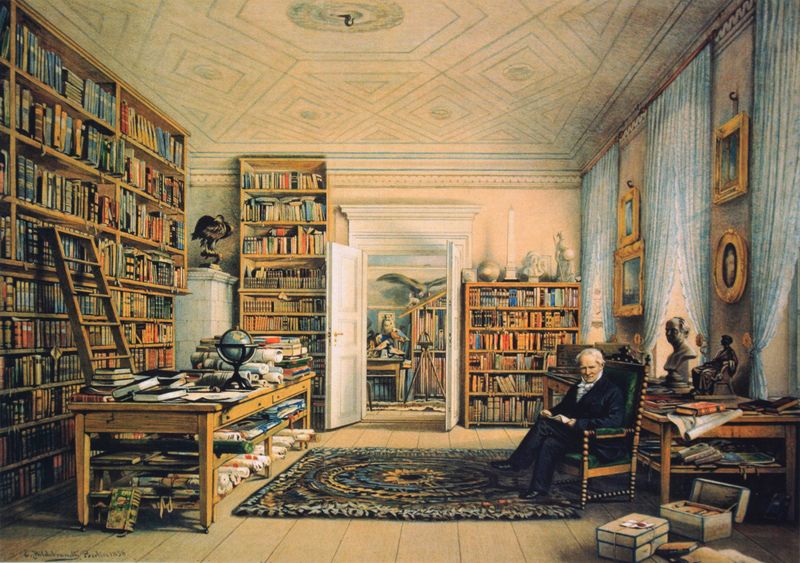
Titel: Humboldt sitzend in seinem Bibliothekszimmer in Berlin
Künstler: Eduard Hildebrandt
Standort: Berlin
Institution: Kunstbibliothek
Schlagwörter: adler, blau, gemälde, mann, schatten, vogel, weiß, gelb, grün, ocker, sitzen, braun, bunt, fenster, holz, licht, raum, stuhl, tisch, tische, tür, türkis, zeichnung, zimmer, rot, beige, teppich, alt, mensch, rahmen, bildnis, herr, innenraum, portrait, signatur, vorhang, interieur, pose, sessel, decke, instrumente, rosa, kamin, kreis, ofen, chaos, hellblau, farbig, schrift, bilder, bücher, papiere, schreibtisch, kisten, parkett, sammeln, dielen, leiter, polster, vorhänge, karten, büste, lesen, stuck, durchgang, stufen, nägel, foto, wände, fugen, philosoph, buch, durchblick, sprossen, kreise, beschriftung, denker, koloriert, schachtel, posieren, kunst, erdkugel, fries, schubladen, sims, buchrücken, gesims, skulpturen, statuen, rollen, obelisk, forscher, bibliothek, bücherei, bücherregale, regale, sammlung, gelehrter, teppisch, kartons, büsten, einrichtung, globus, gewebt, kachelofen, box, fires, schriftrollen, humboldt, studierstube, gardinenstange, kunstwerke, teleskop, mikroskop, meßgeräte, id, humbold